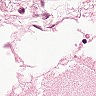
Metastatic tissue present: no